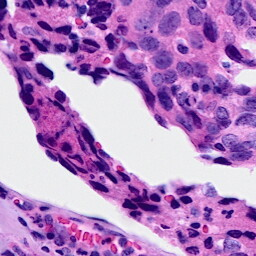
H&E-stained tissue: Breast